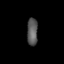
Tissue: lung
Cell type: Epithelial cells
Senescence score: 0.1882
Nuclear area (px): 288
Mean DAPI intensity: 88.34